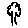
Label: tree